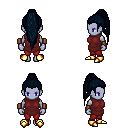
a pixel art fantasy rpg character, female body template, dark elf, purple skin, maroon tunic, red pants, raven extra-long topknot hairstyle, leather bracers, gold boots, four views (front, back, left, right), 2x2 character sprite sheet, small pixel art, hard edges, no anti-aliasing